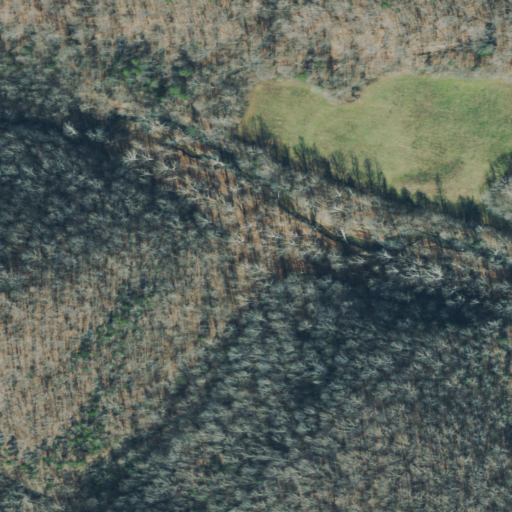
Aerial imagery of valley in Tennessee named England Hollow containing deciduous forest, pasture, shrub, and mixed forest